Question: I have a facebook app and I am working on the front-end now. I am just getting started with css and html, so this might be a silly question- sorry for that.
What I am trying to do is to divide the page in two sections. I've created two 'div's for that, but the problem is the way they are positioned. My code is the following:
'''
<style>
.choose_div{
width: 20%;
height: auto;
padding: 1px;
left: 0px;
border: 2px;
}
.frame_div{
right:0px;
height: auto;
width: 80%;
border: 2px 2px 2px 2px;
position: relative;
}
</style>
<div id="choose_div">
<ul>
<li class="li_choose">
<div class="li_div">
<p>Save</p>
<img src="arrow.jpg" id="arrow_save" style="width:10%;height:10%">
<hr>
</div>
</li>
</ul>
</div>
<div id="frame_div">
<iframe id="frame_opened">
</div>
'''
I thought that 'right:0px;' for one and 'left:0px;'for the other would position them properly, but they are just one at the bottom of the other.
Can anyone please help with this?
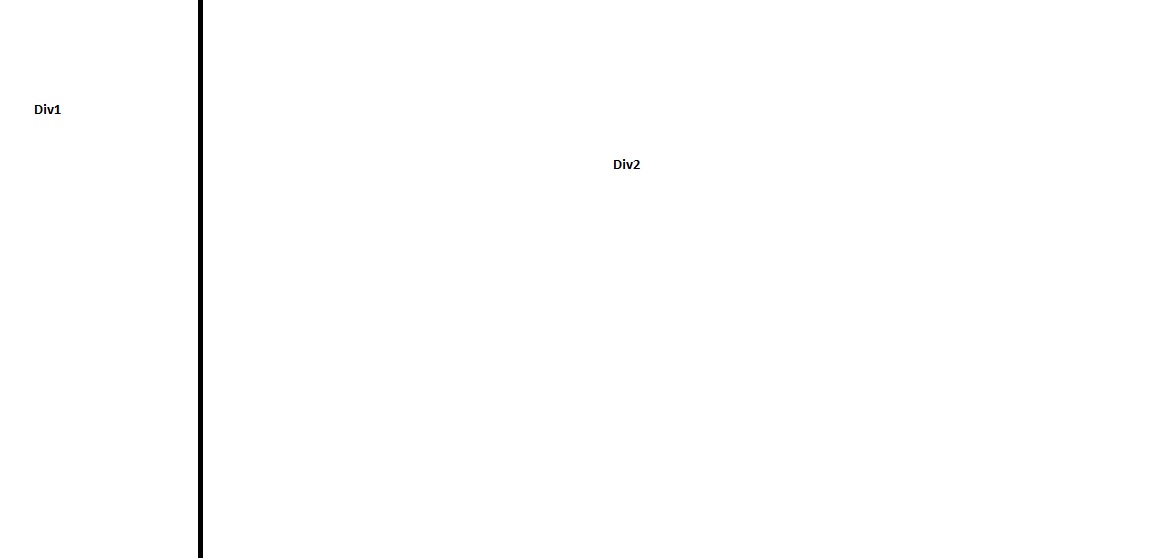
Answer: This is the normal way to do what you ask, using 'float:left;'. There were a few other issues with your styles though:
- '.choose_div''.''#'- 'box-sizing:border-box''padding''border''width:20%'
<URL>
'''
#choose_div {
width: 20%;
height: auto;
padding: 1px;
border: 2px;
float:left;
box-sizing:border-box;
}
#frame_div {
height: auto;
width: 80%;
border: 2px 2px 2px 2px;
float:left;
box-sizing:border-box;
}
'''
As for 'left' and 'right', they can be used to align to a particular side of the screen if using 'position:absolute'. 'position:relative' simply shifts the element a particular amount, for example 'left:2px' would shift the element 2 pixels to the left.
'position:absolute' positions the element on its closest ancestor that has a 'position' of non-static. Then 'left'/'right'/'top'/'bottom' can be used to indicate the sides of the ancestor.